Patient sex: M
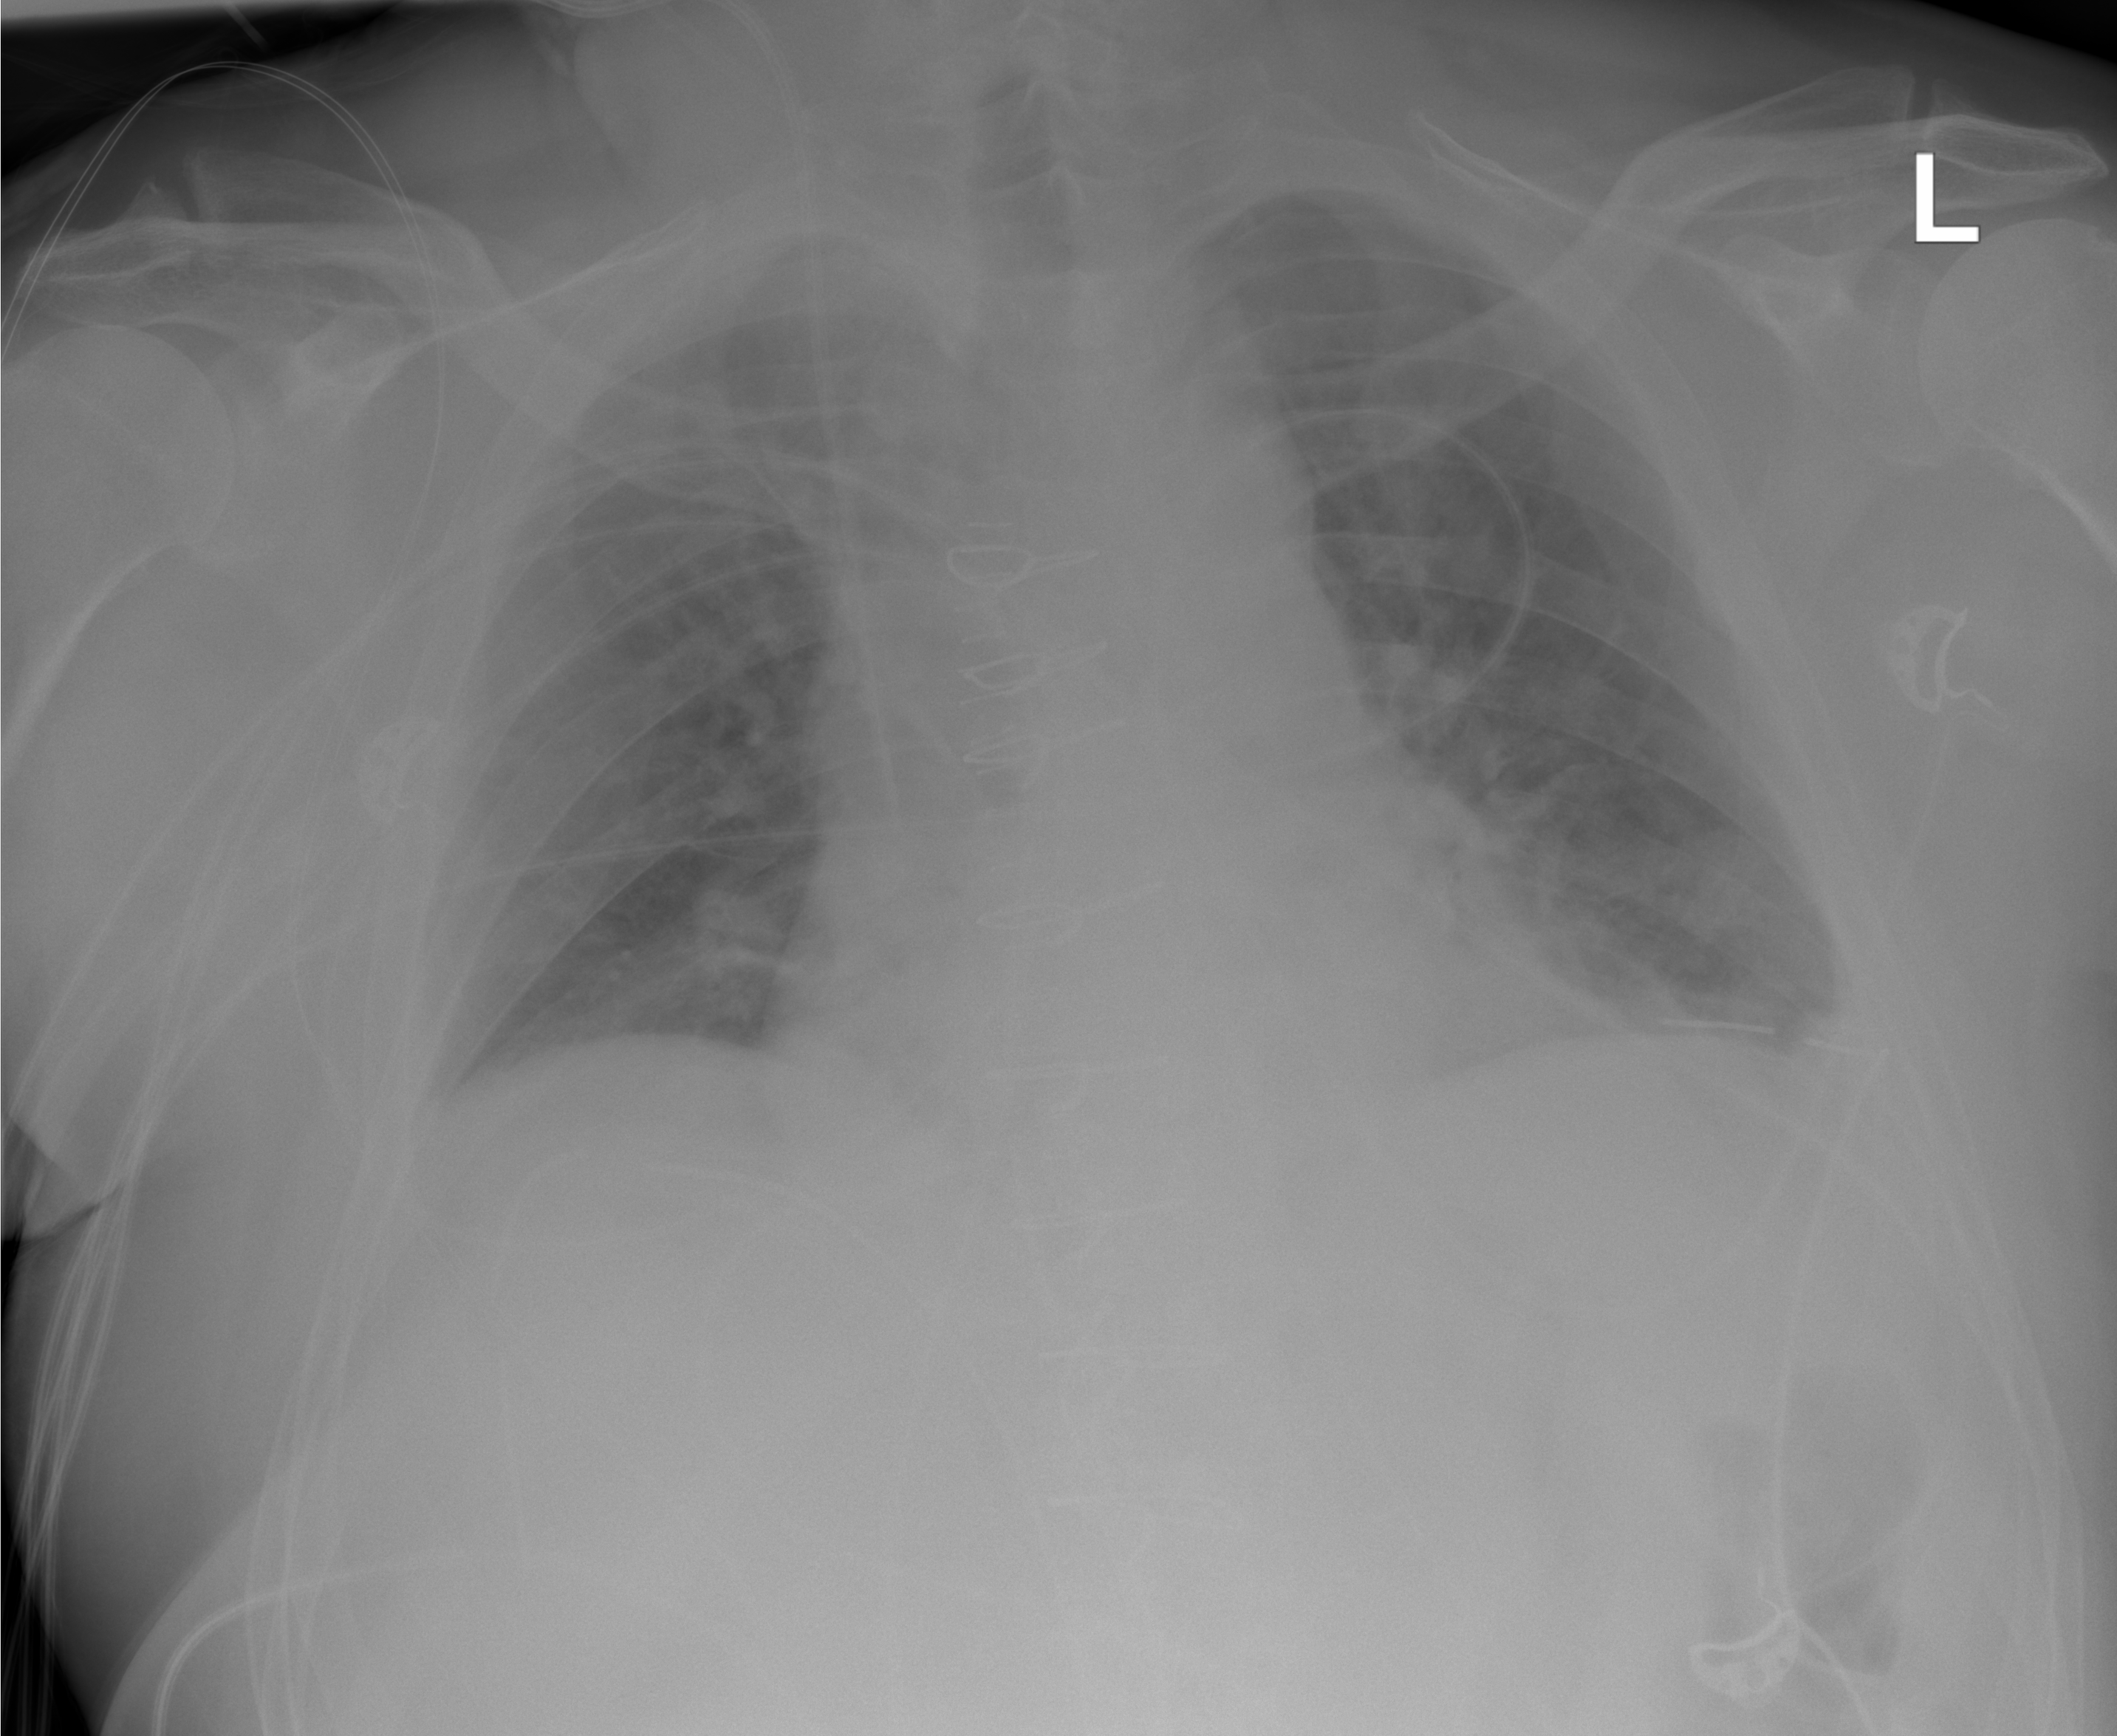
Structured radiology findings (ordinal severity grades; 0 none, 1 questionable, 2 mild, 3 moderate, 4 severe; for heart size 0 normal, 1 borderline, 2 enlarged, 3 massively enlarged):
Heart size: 1
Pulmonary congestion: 3
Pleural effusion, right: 0
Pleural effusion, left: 2
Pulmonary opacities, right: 0
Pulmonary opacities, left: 0
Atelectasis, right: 0
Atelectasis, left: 2